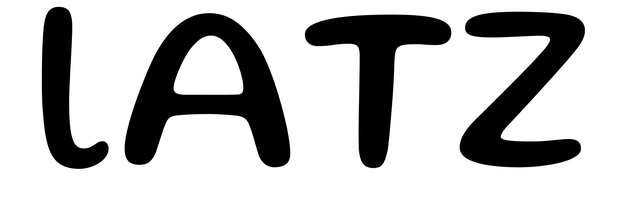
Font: Gluten_Regular